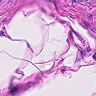
Metastatic tissue present: no